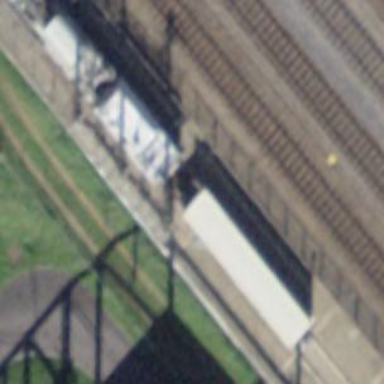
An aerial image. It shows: Fence surrounding traction substation.